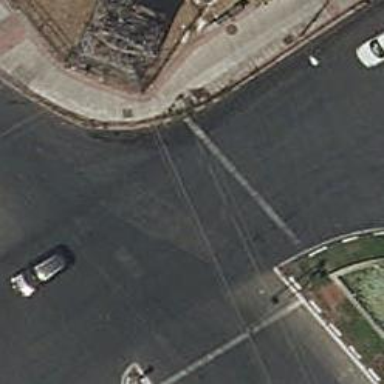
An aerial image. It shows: Road with traffic signals.